Question: Here's the Error Details:
<URL>
This is the first time have developed Windows Form Application using C# (using Visual studio 2013 , Sq-lite Database , Microsoft Report Viewer 10.0, Windows 10). It works perfectly fine on Windows 10 but gives an error while using the application on Windows 7 on printing the report as "An Error occurred while local report processing".
Here is the error screen:

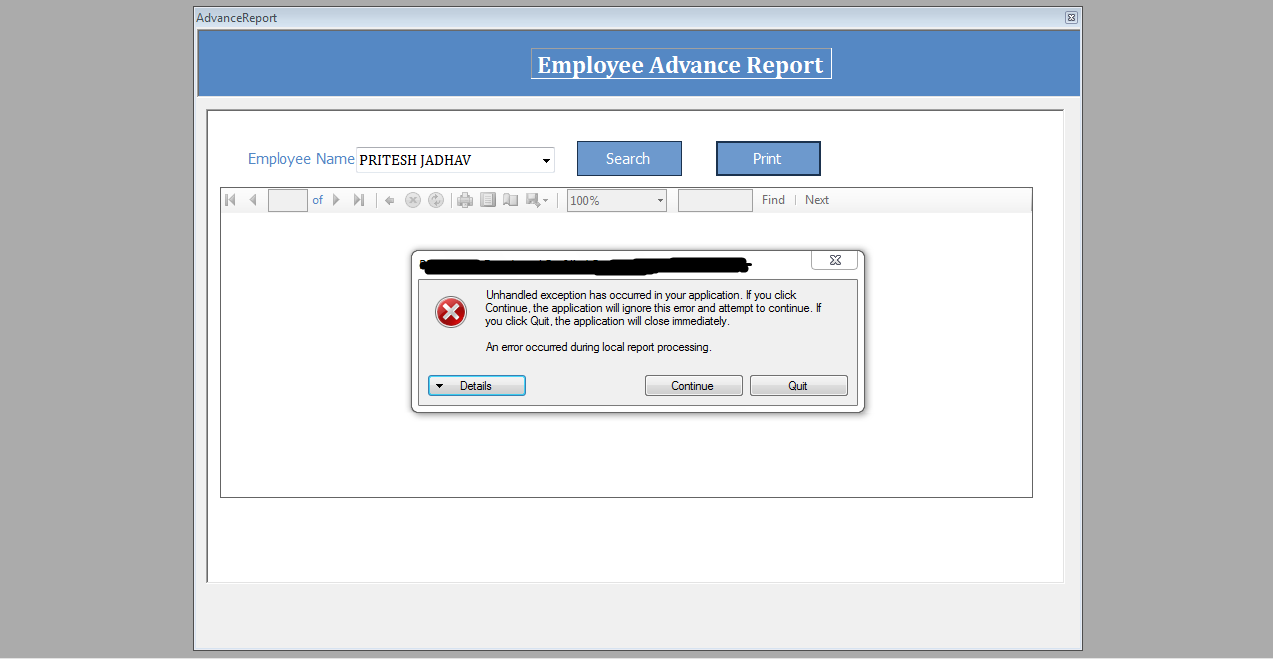
Answer: Install the Microsoft Report Viewer 2010 Redistributable Packages and Add '' in setup.you might be missing some dll